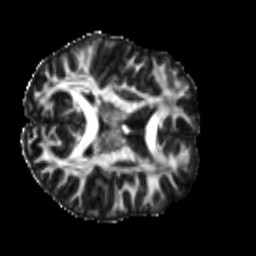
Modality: FA
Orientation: axial
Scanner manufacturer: siemens
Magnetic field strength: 3 T
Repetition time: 4 s
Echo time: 0.0594 s